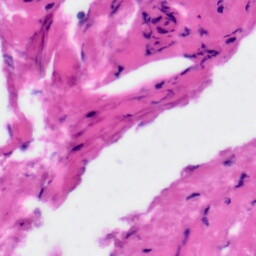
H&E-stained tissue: Tonsil